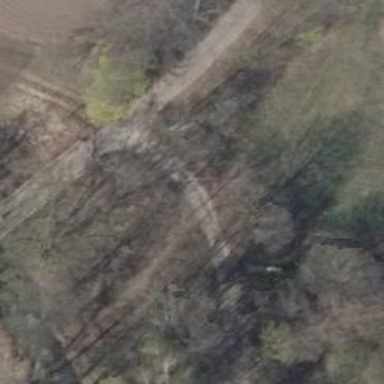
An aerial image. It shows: Abandoned railway with historical significance.